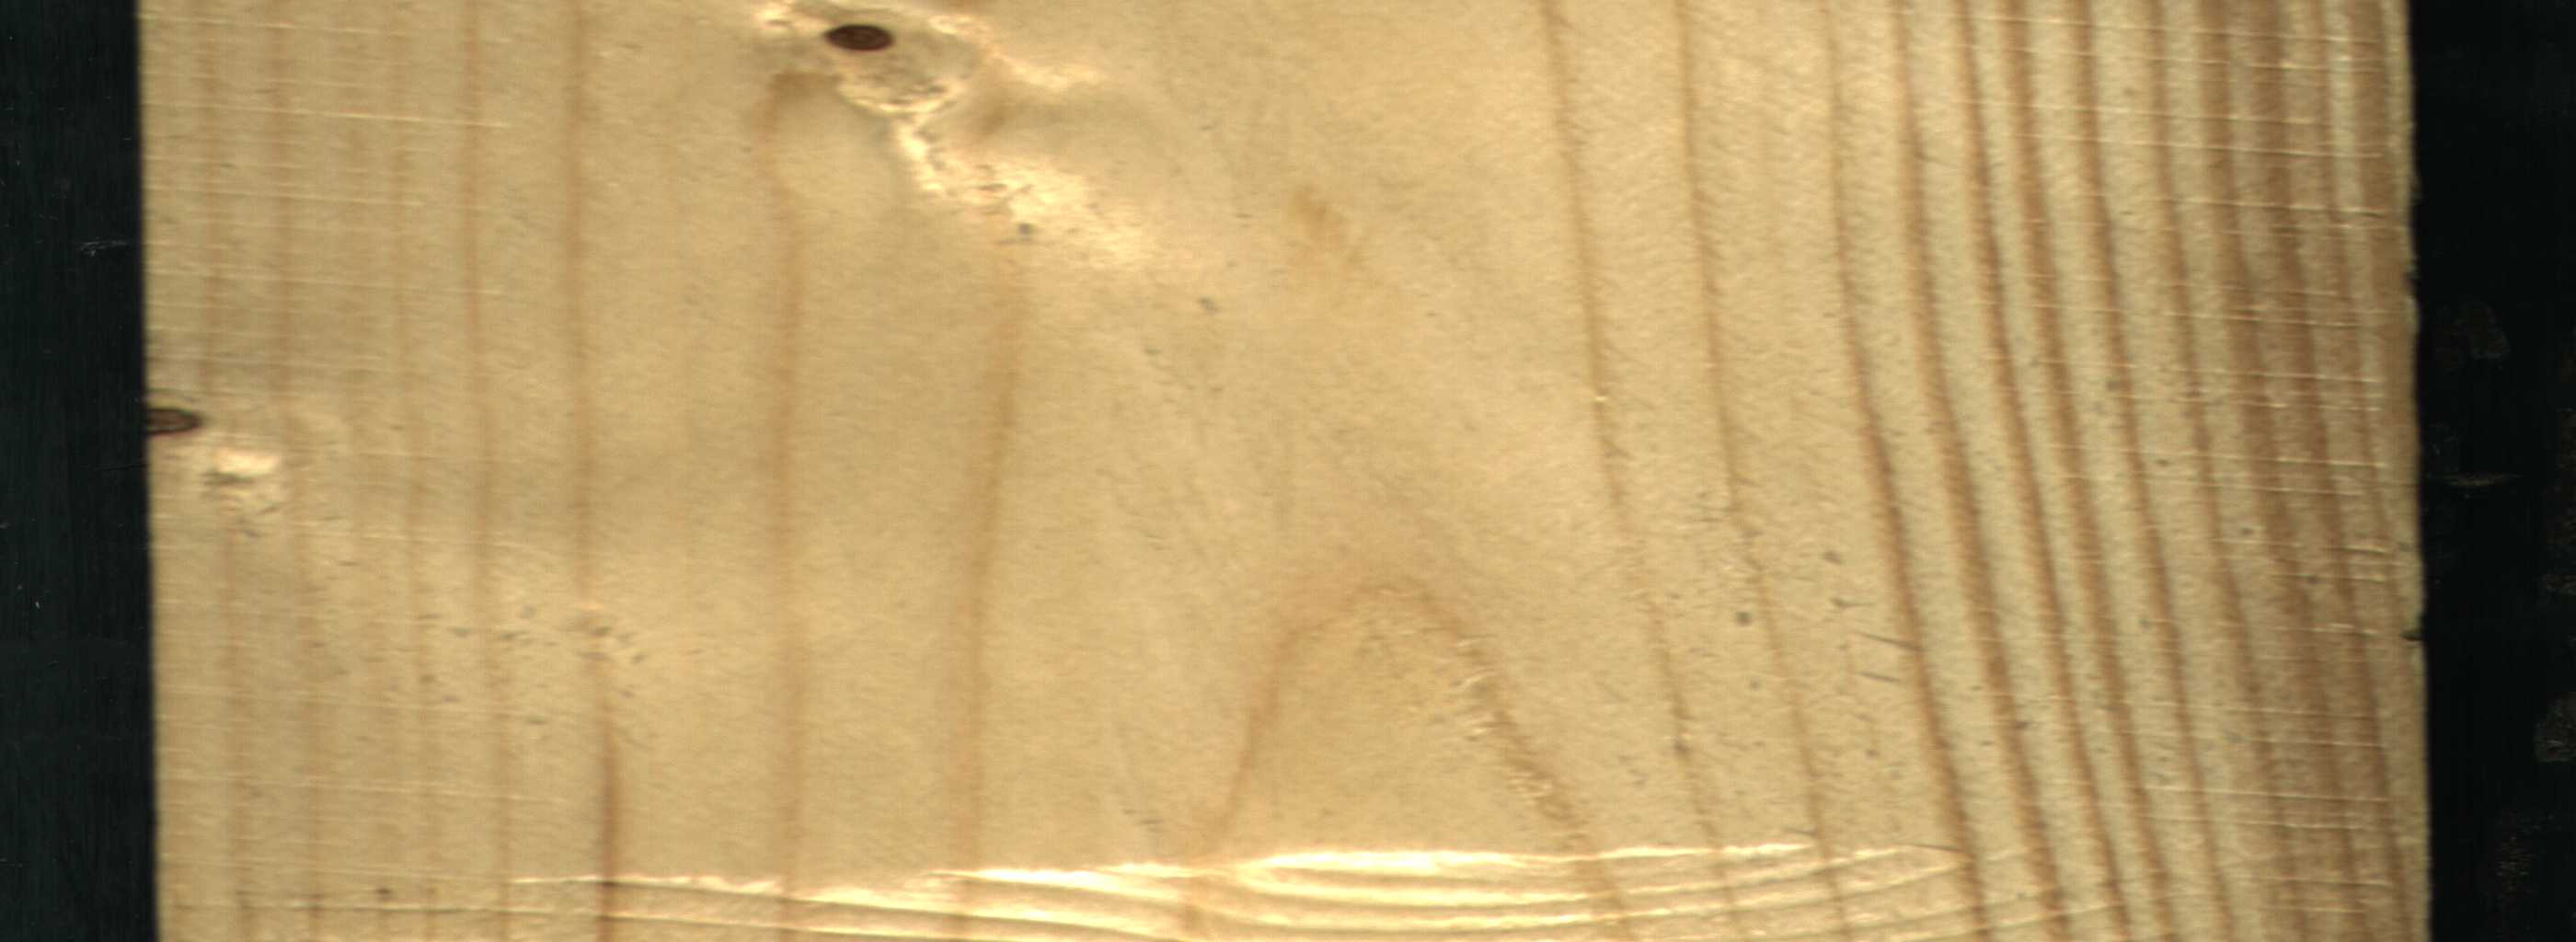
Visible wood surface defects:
Dead_Knot
Dead_Knot